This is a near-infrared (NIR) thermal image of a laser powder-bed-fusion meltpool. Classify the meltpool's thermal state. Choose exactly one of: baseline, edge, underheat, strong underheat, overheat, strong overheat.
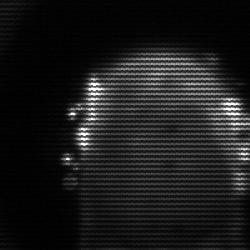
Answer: baseline